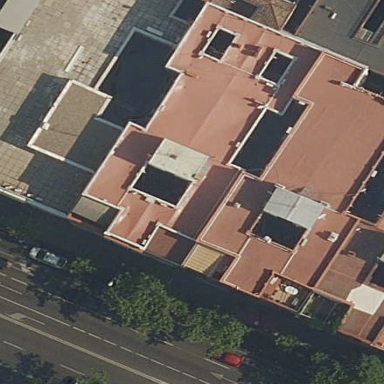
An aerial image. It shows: View of apartment building.